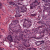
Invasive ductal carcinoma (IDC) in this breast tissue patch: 1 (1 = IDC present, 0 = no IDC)